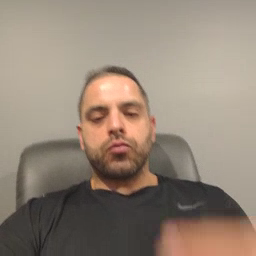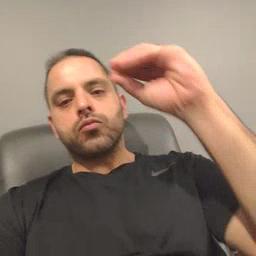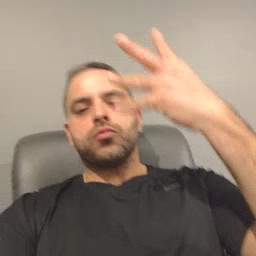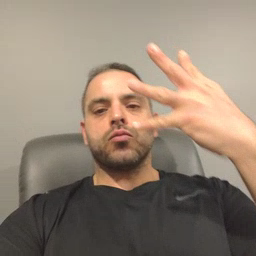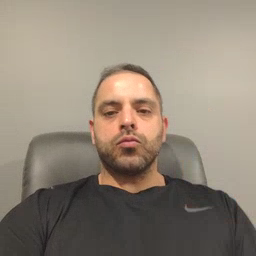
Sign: sun